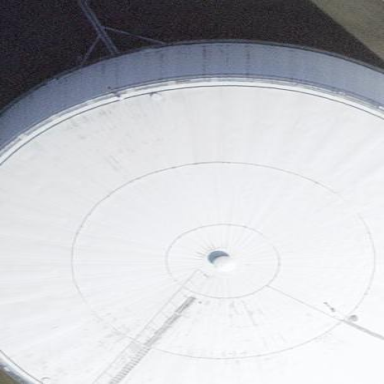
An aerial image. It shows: Storage tank with man-made structure.